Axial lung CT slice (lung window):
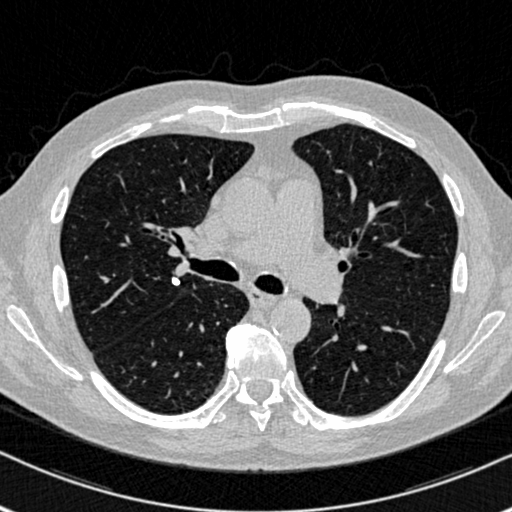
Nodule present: no